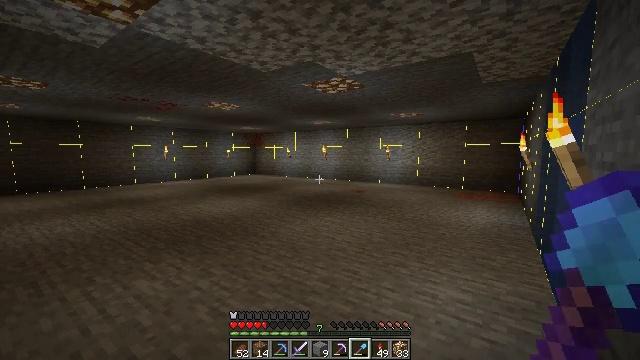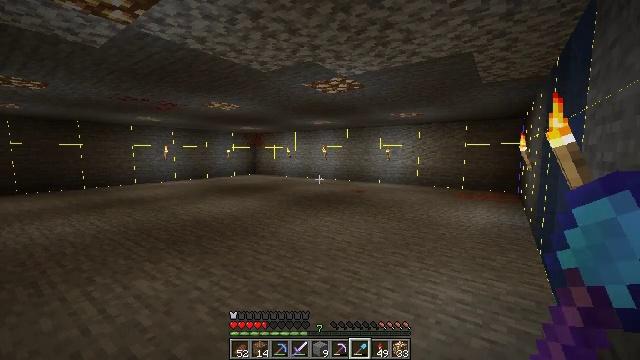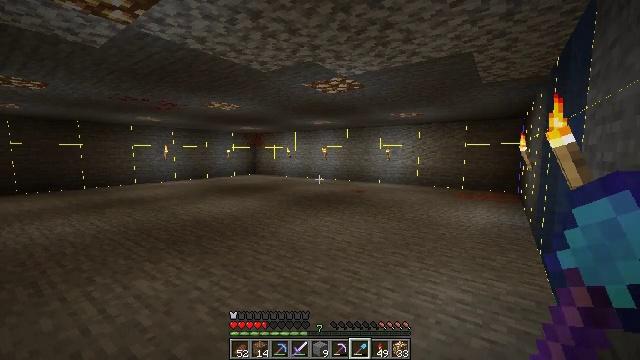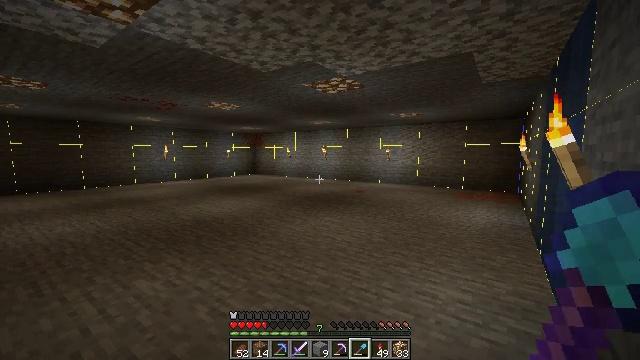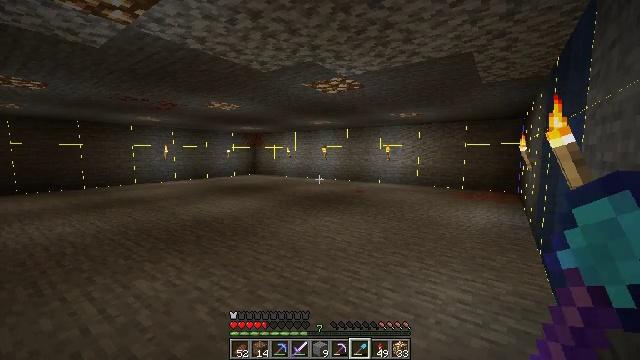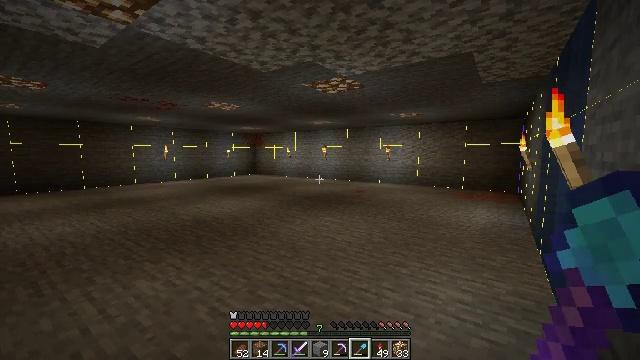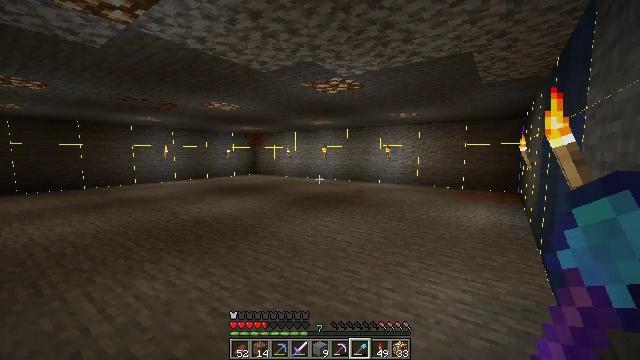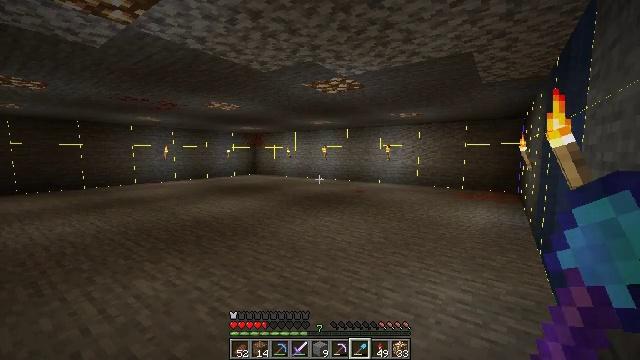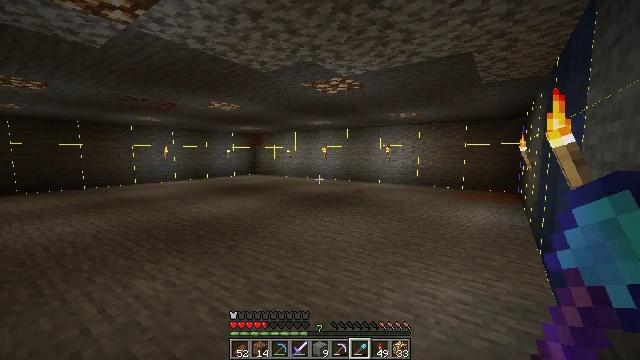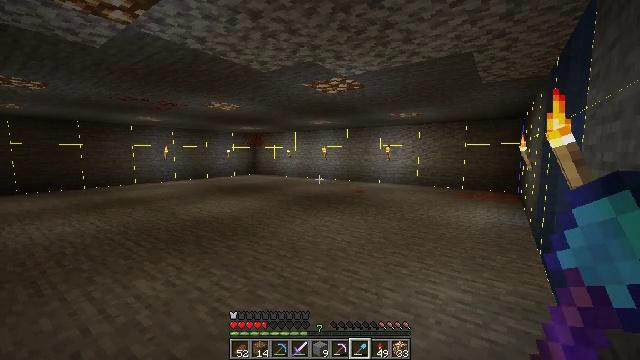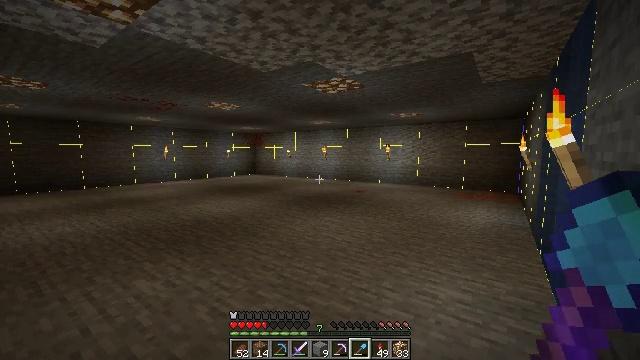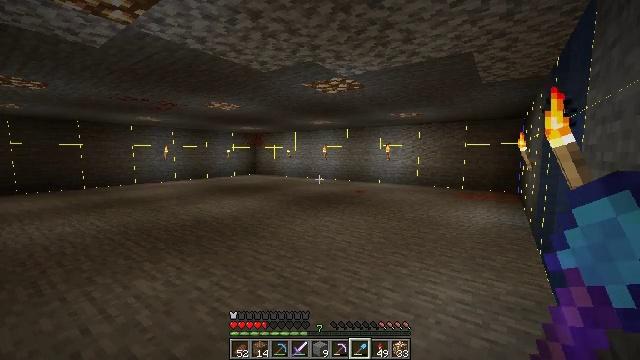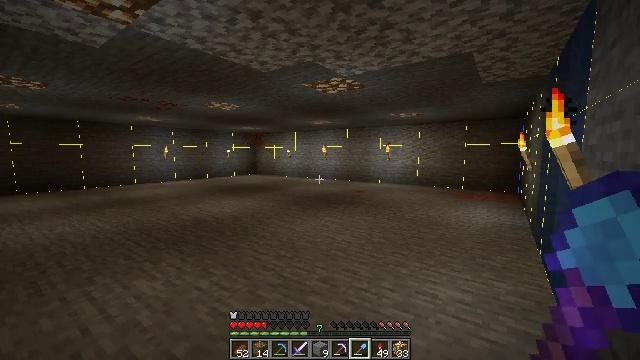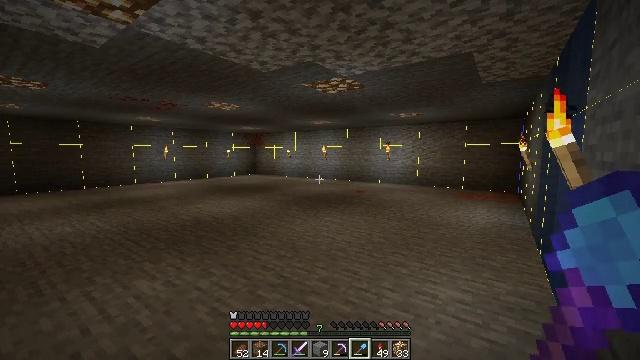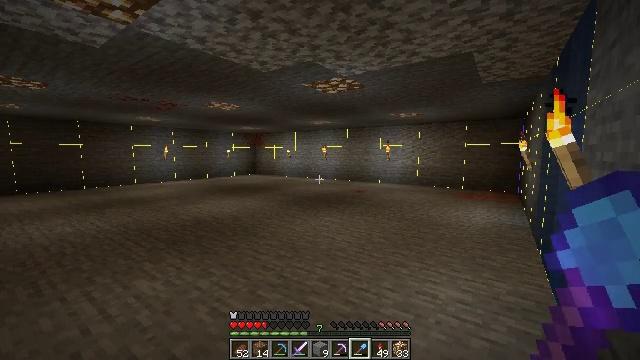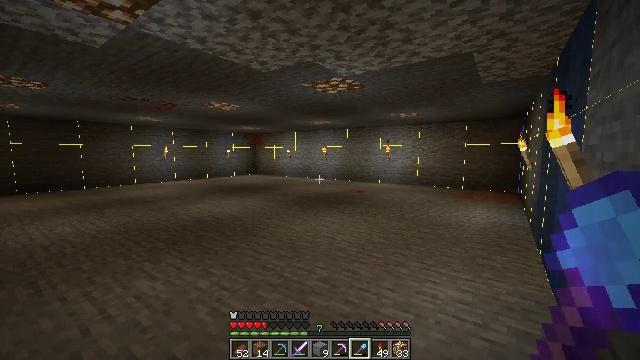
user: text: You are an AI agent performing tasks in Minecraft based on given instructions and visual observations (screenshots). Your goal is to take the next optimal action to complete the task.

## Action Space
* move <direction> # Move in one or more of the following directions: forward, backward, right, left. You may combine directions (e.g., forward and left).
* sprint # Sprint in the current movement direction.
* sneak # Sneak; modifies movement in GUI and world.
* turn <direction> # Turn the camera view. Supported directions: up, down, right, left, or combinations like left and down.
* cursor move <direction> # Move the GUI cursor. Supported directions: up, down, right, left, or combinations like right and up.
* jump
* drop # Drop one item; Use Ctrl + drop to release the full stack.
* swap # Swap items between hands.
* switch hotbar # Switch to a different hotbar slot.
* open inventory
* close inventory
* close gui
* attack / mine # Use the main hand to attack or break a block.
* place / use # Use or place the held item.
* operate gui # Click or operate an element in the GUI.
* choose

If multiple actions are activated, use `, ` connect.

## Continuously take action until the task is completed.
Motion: motion action
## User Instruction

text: Break the wall torch for relocation.
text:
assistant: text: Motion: no_op
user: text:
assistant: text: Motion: no_op
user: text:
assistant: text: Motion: no_op
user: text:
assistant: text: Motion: no_op
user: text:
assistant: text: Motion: no_op
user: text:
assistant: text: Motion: no_op
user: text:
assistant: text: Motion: no_op
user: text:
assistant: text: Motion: no_op
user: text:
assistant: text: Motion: no_op
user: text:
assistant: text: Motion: no_op
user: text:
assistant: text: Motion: no_op
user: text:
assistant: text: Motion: no_op
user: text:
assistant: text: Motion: no_op
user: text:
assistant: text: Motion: no_op
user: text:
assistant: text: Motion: no_op
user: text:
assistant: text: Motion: no_op
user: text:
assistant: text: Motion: no_op
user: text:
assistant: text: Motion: no_op
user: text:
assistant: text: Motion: no_op
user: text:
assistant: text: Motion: no_op
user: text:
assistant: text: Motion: no_op
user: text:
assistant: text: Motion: no_op
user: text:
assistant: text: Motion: no_op
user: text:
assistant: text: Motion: no_op
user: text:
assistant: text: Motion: no_op
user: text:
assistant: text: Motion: no_op
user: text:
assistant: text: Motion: no_op
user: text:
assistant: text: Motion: no_op
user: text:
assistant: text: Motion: no_op
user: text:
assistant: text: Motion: no_op